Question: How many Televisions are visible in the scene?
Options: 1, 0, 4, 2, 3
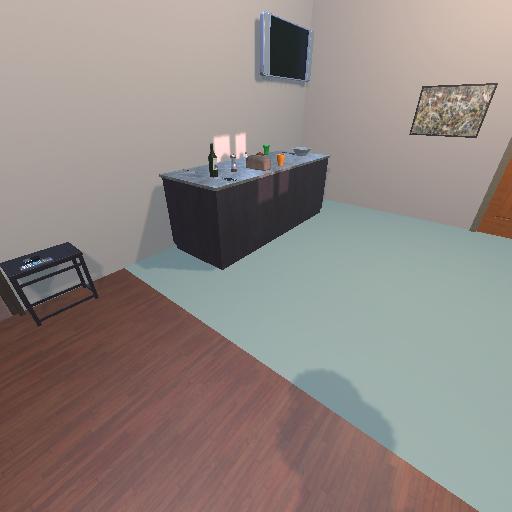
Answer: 1